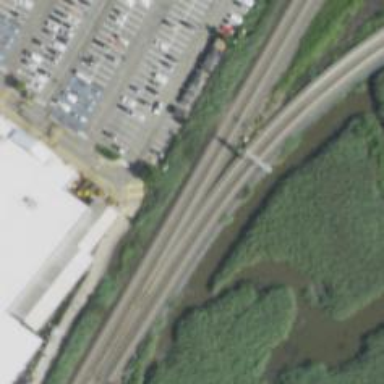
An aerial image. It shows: Railway track.